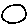
Label: circle